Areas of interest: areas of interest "Theater"
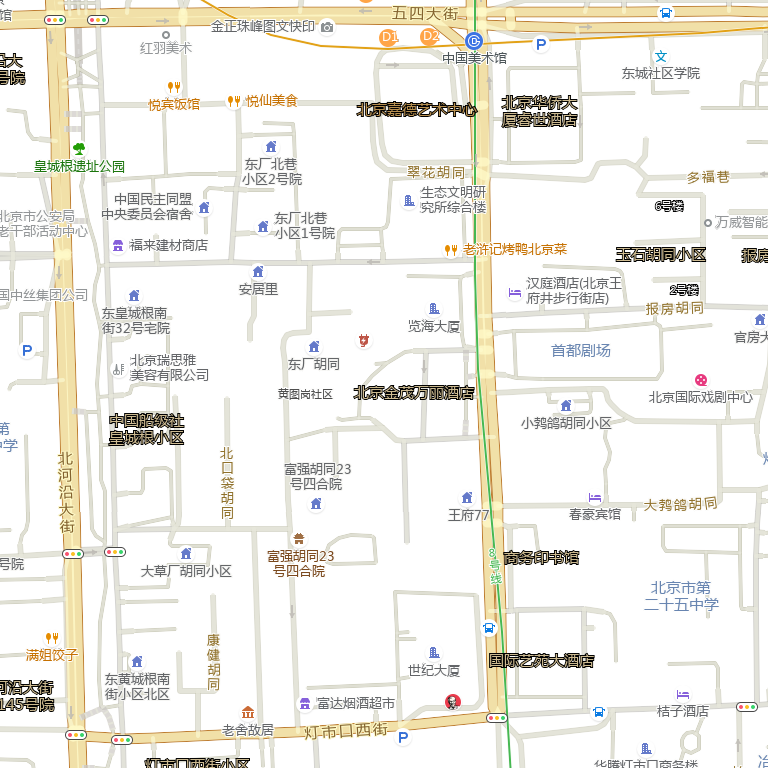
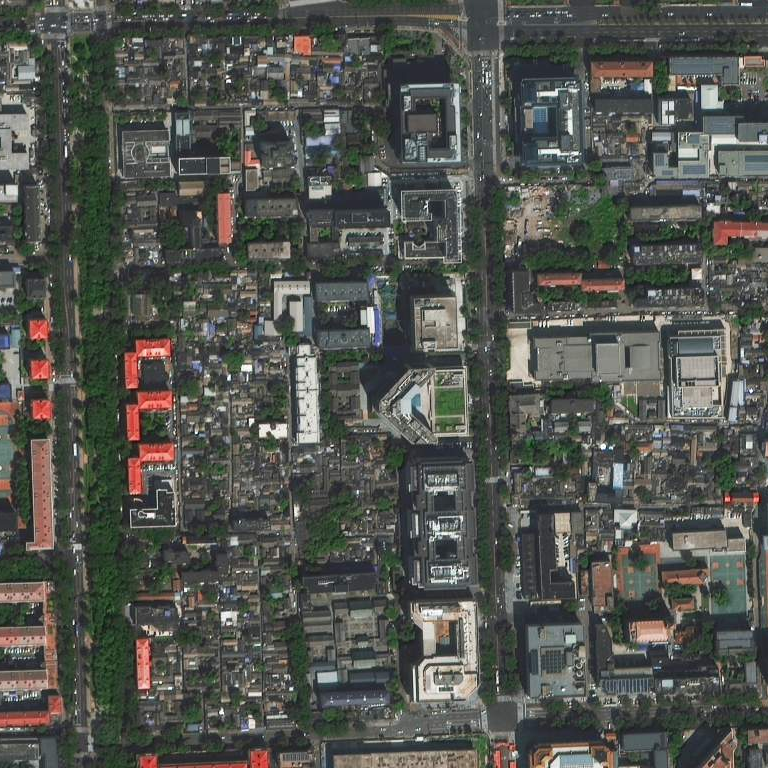